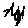
Label: zigzag